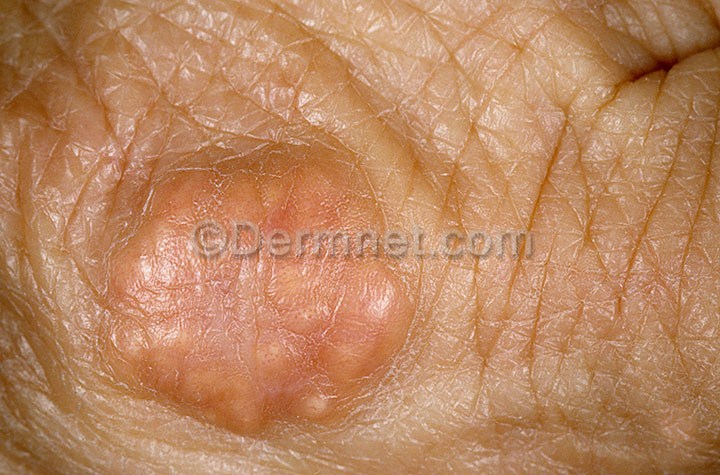
Disease: Systemic Disease